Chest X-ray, PA view. Patient: 57 years old, sex F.
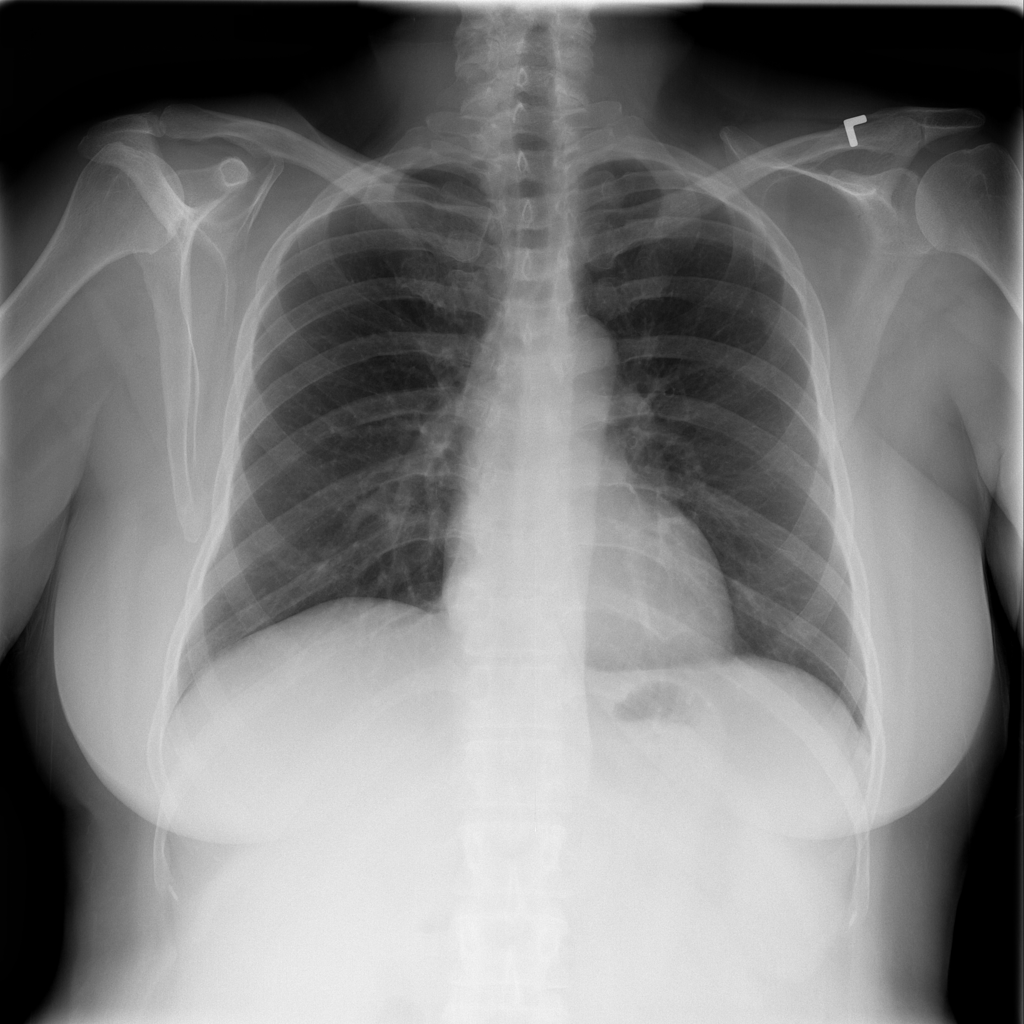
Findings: Mass